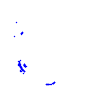
Particle: pion